Question: I have a GIT repository on which a merge remained separated from the main branch.
How can I flatten this case ? :

Thanks
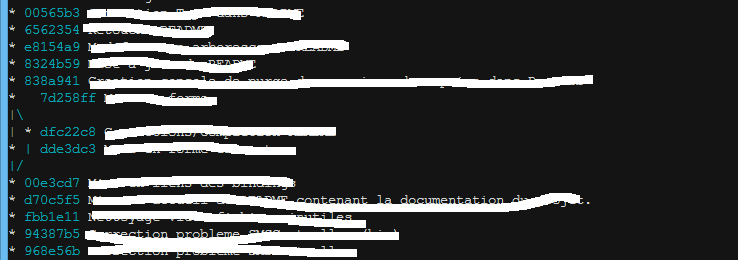
Answer: You can rebase the sequence 'dde3dc3', '7d258ff', '838a941' .. '00565b3' on top of 'dfc22c8'. This can be done by using the '--onto' argument to 'git rebase' (untested):
'''
$ git rebase --onto dfc22c8 00e3cd7 00565b3
'''